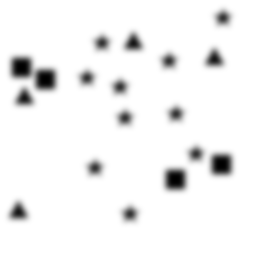
Squares: 4
Triangles: 4
Stars: 10
Total shapes: 18